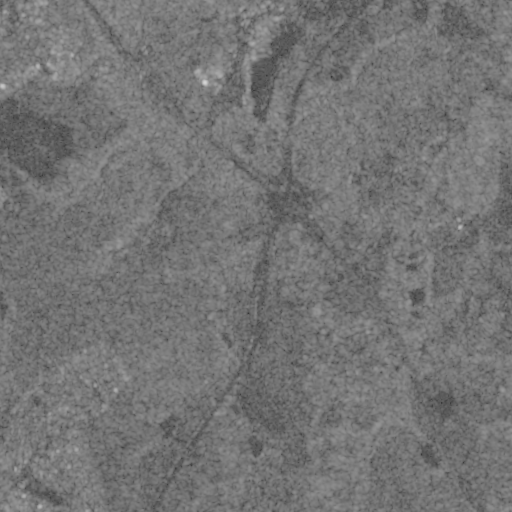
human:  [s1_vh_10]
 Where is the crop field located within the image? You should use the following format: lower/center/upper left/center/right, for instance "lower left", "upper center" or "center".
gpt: The crop field is located in the right of the image.
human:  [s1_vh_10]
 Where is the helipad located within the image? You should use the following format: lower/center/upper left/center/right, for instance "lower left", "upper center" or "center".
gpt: The helipad is located in the upper center of the image.
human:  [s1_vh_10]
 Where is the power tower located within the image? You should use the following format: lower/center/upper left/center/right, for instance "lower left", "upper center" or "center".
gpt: The power tower is located in the upper right of the image.
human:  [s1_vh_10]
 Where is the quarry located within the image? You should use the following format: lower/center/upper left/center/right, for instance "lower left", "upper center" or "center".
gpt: The quarry is located in the upper center of the image.
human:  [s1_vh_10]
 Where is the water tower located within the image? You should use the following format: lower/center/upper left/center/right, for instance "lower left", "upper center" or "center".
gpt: The water tower is located in the center right of the image.
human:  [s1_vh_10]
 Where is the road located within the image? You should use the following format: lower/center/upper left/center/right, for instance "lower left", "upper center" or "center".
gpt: There is no road in the image.

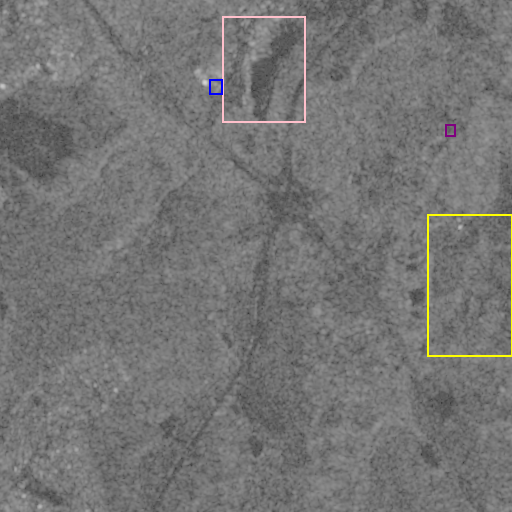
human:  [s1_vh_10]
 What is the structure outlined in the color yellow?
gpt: The structure outlined in yellow is a crop field.
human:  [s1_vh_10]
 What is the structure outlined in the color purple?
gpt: The structure outlined in purple is a park.
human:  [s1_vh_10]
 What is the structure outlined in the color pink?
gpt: The structure outlined in pink is a quarry.
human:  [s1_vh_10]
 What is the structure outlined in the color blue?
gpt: The structure outlined in blue is a building.
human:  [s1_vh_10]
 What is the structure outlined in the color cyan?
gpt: There is no cyan outline.